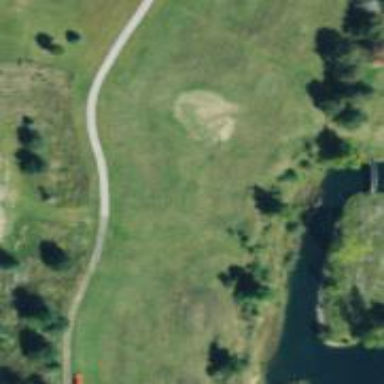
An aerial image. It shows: Golf hole.